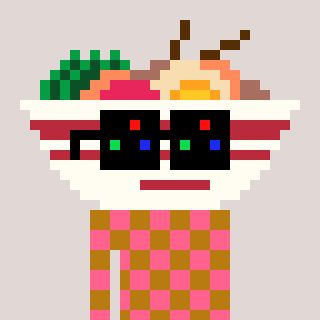
a pixel art character with square black sunglasses, a noodles-shaped head and a gold-colored body on a warm background